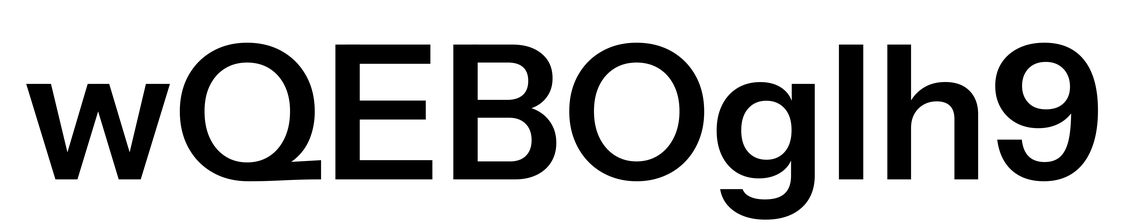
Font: InstrumentSans_SemiBold